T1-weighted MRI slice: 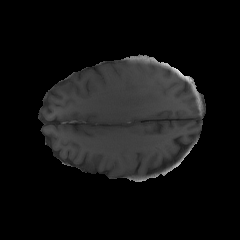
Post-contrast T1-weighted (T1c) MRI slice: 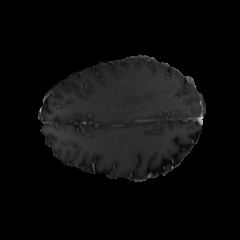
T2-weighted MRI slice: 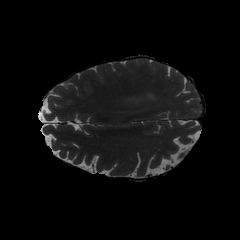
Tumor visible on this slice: yes